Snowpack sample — Loveland Pass, Silver Plume, Colorado, USA (2/11/26, 12:00 PM MST)
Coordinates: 39.663, -105.886
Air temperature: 35 °F
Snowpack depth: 82 cm
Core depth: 30 cm
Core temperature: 28.4 °F
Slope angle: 13°, slope face: 12°
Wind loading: high
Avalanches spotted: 1
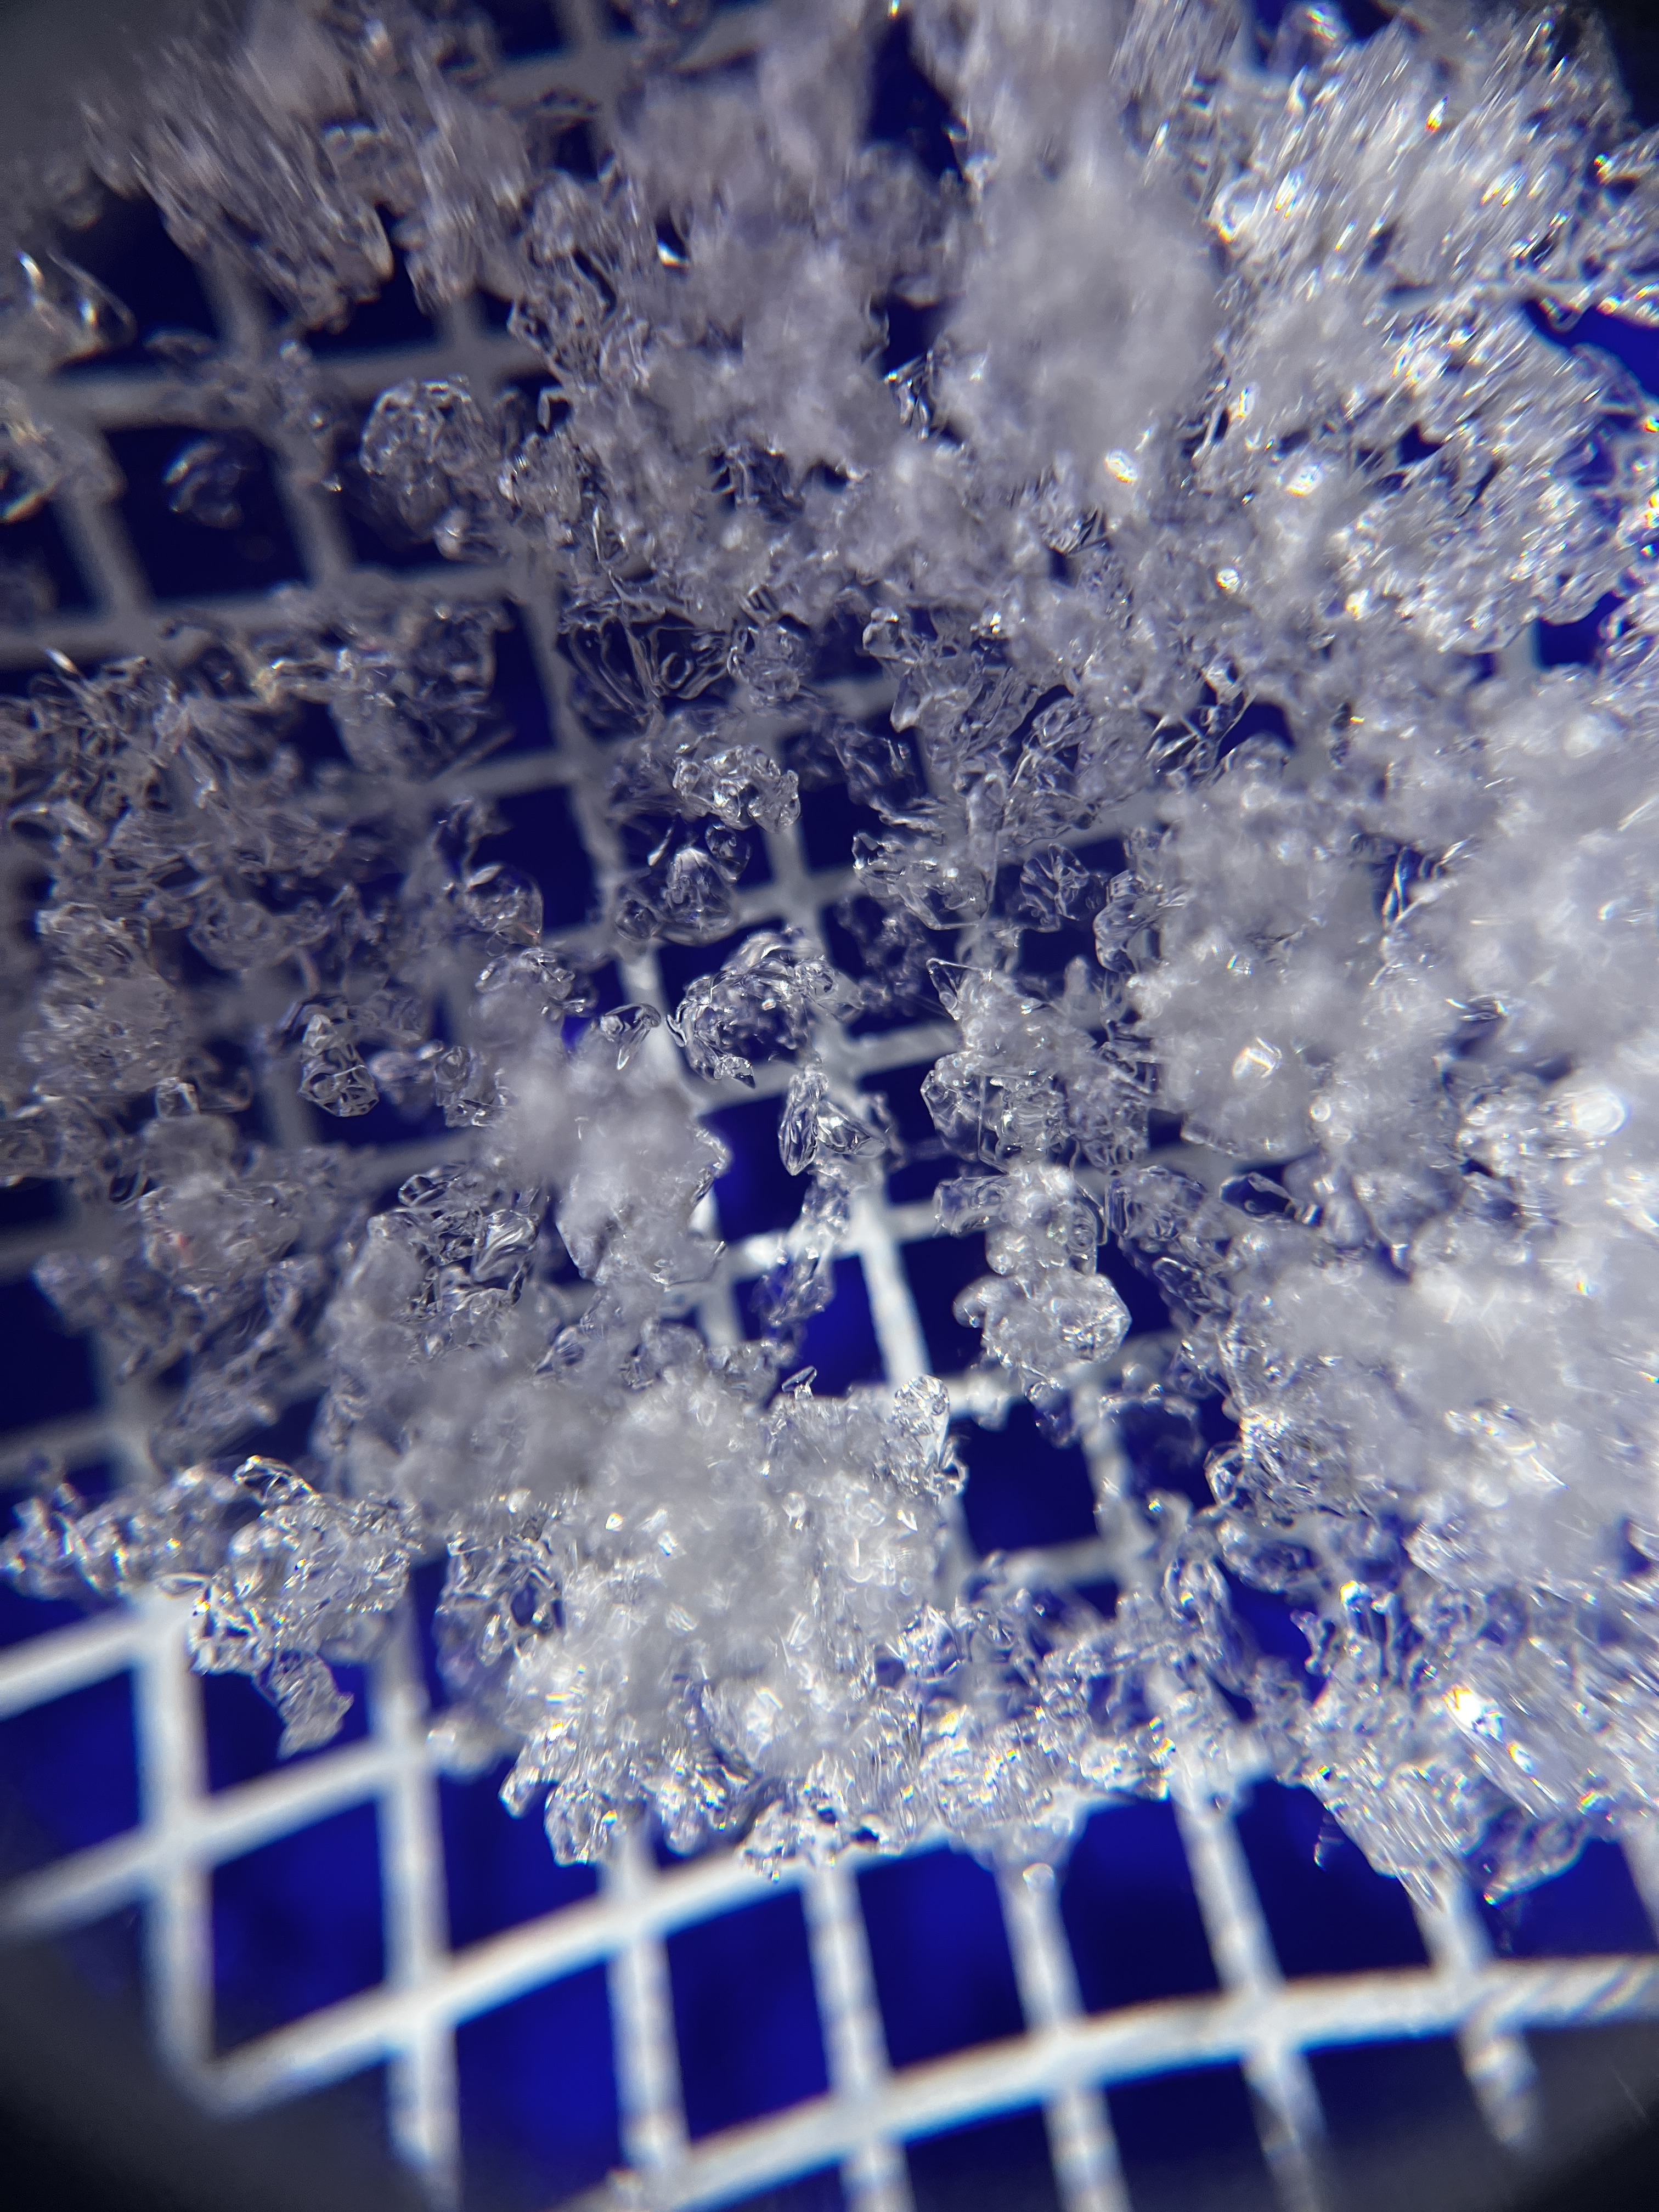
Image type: magnified_profile
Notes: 1 small avalanche spotted on the north side of the bowl, lots of wind loading